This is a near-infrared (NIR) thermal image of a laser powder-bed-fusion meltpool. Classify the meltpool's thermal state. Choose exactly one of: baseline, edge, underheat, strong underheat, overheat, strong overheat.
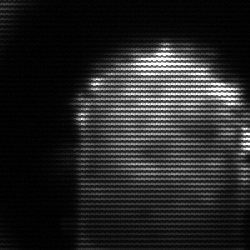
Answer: baseline